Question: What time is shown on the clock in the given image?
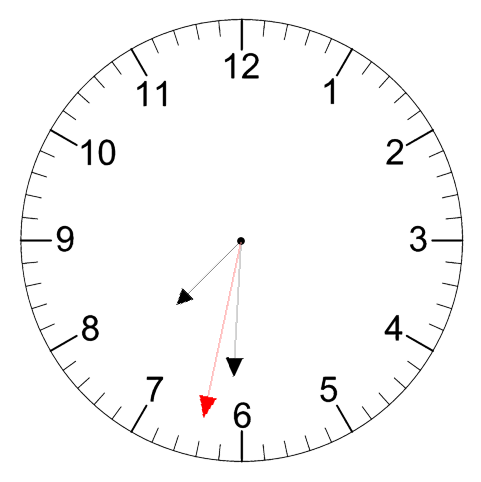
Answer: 07:30:32